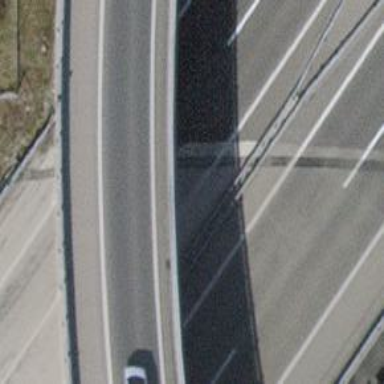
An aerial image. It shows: Asphalt motorway.